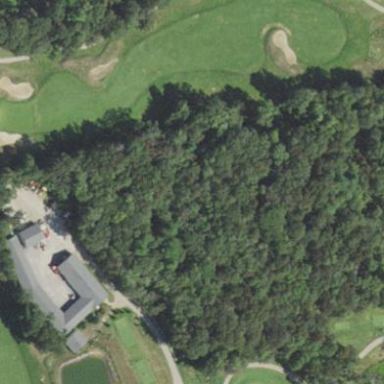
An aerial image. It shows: Area with grass used as rough in golf course.